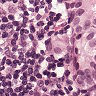
Metastatic tissue present: yes